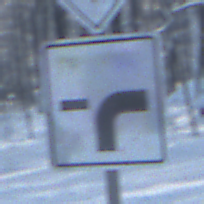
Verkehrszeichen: VerlaufVorfahrtsstrasse9
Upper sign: Vorfahrtsstrasse
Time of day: MorningAfternoon
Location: Outdoor (Nature)
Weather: Clear
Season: Winter
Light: Natural